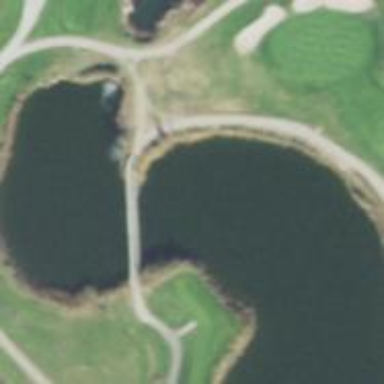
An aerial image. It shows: Path on bridge over golf course.